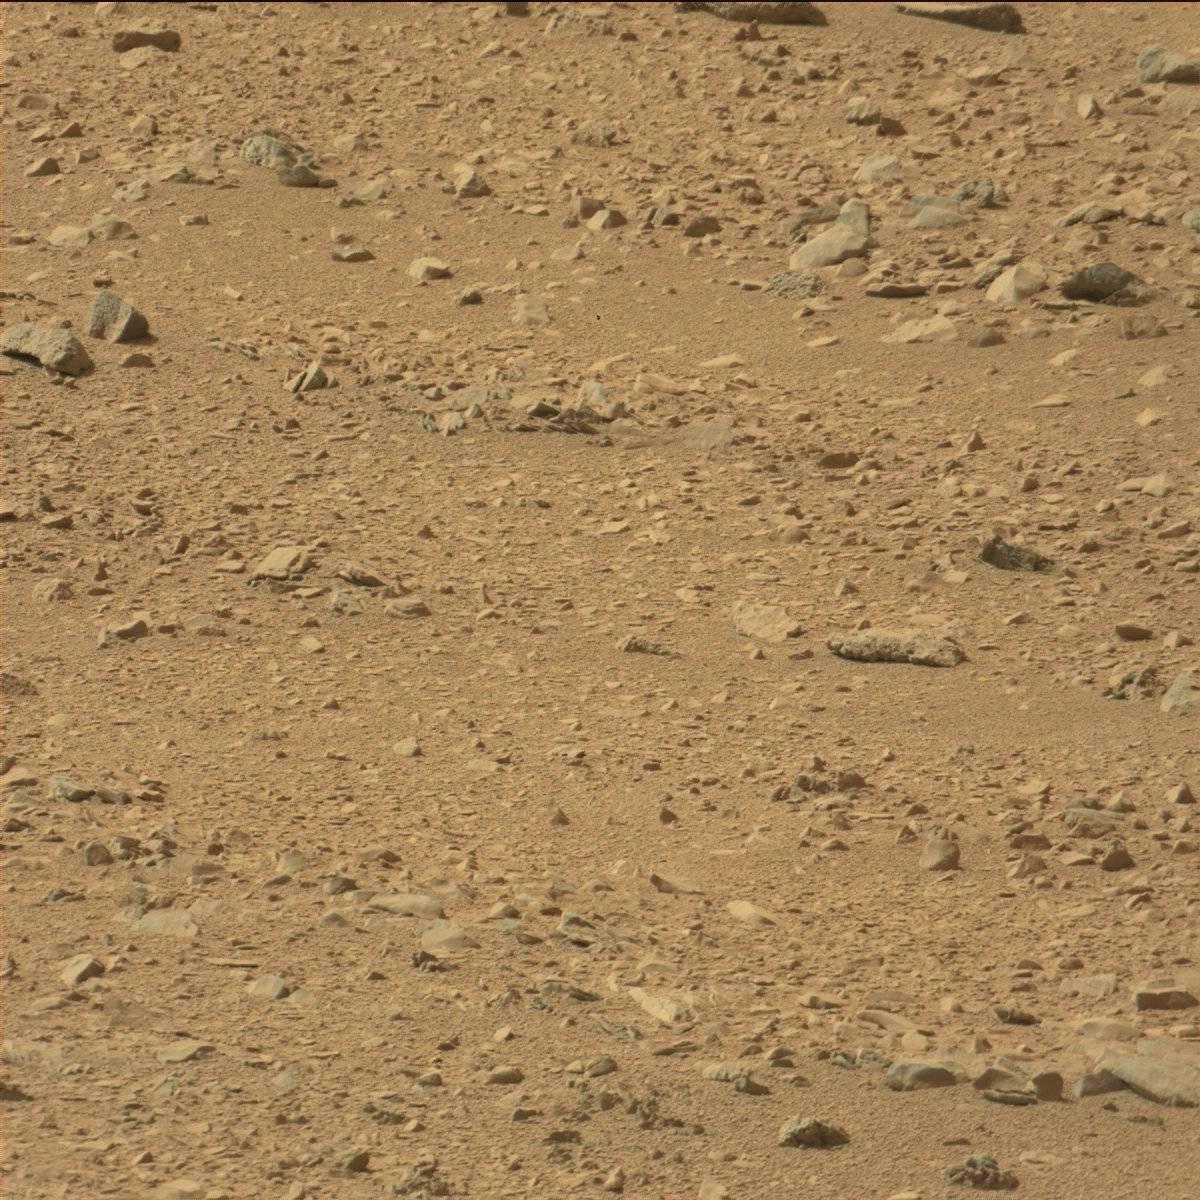
Terrain classes present: Bedrock, Rock, Sand / Soil